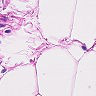
Metastatic tissue present: no